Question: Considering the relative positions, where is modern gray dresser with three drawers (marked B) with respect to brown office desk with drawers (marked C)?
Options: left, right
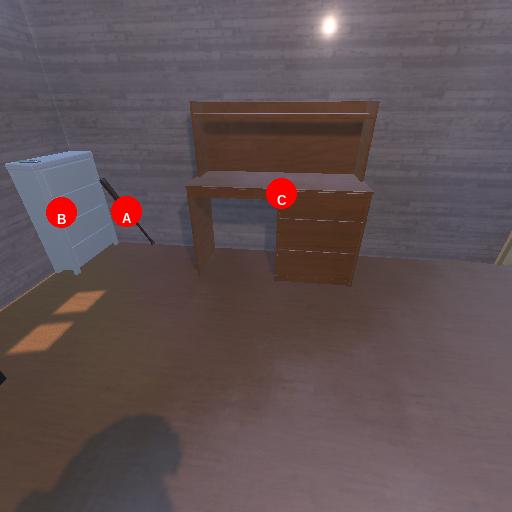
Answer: left